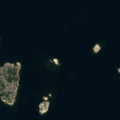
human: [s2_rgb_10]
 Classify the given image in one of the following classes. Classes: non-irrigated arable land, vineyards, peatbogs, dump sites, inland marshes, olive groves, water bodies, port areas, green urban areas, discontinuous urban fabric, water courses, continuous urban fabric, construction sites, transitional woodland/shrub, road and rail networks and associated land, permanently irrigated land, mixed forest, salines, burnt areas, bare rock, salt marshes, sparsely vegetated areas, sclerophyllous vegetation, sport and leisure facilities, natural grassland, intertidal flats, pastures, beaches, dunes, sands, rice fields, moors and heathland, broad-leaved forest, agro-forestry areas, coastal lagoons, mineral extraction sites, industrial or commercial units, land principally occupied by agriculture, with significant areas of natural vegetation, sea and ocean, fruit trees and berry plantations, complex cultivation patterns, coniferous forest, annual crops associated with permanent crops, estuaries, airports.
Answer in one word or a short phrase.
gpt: bare rock, sea and ocean